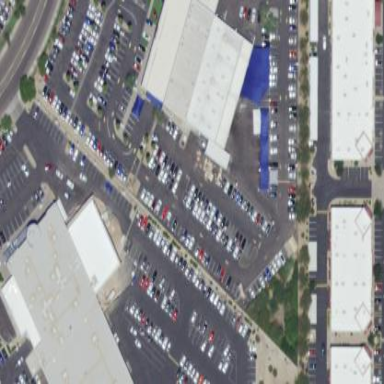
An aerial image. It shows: Car shop building.